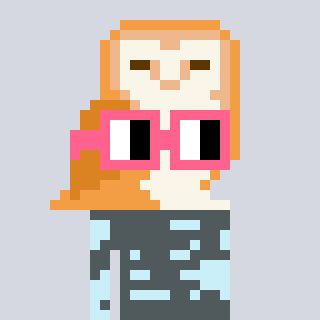
a pixel art character with square pink glasses, a owl-shaped head and a cold-colored body on a cool background